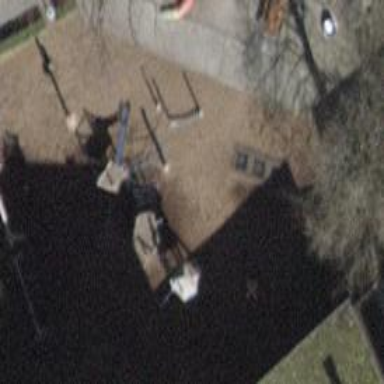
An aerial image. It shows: Playground area for leisure land.